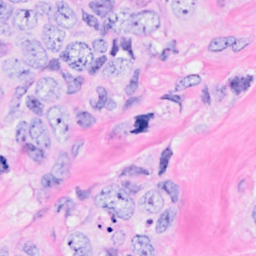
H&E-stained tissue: Breast